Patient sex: M
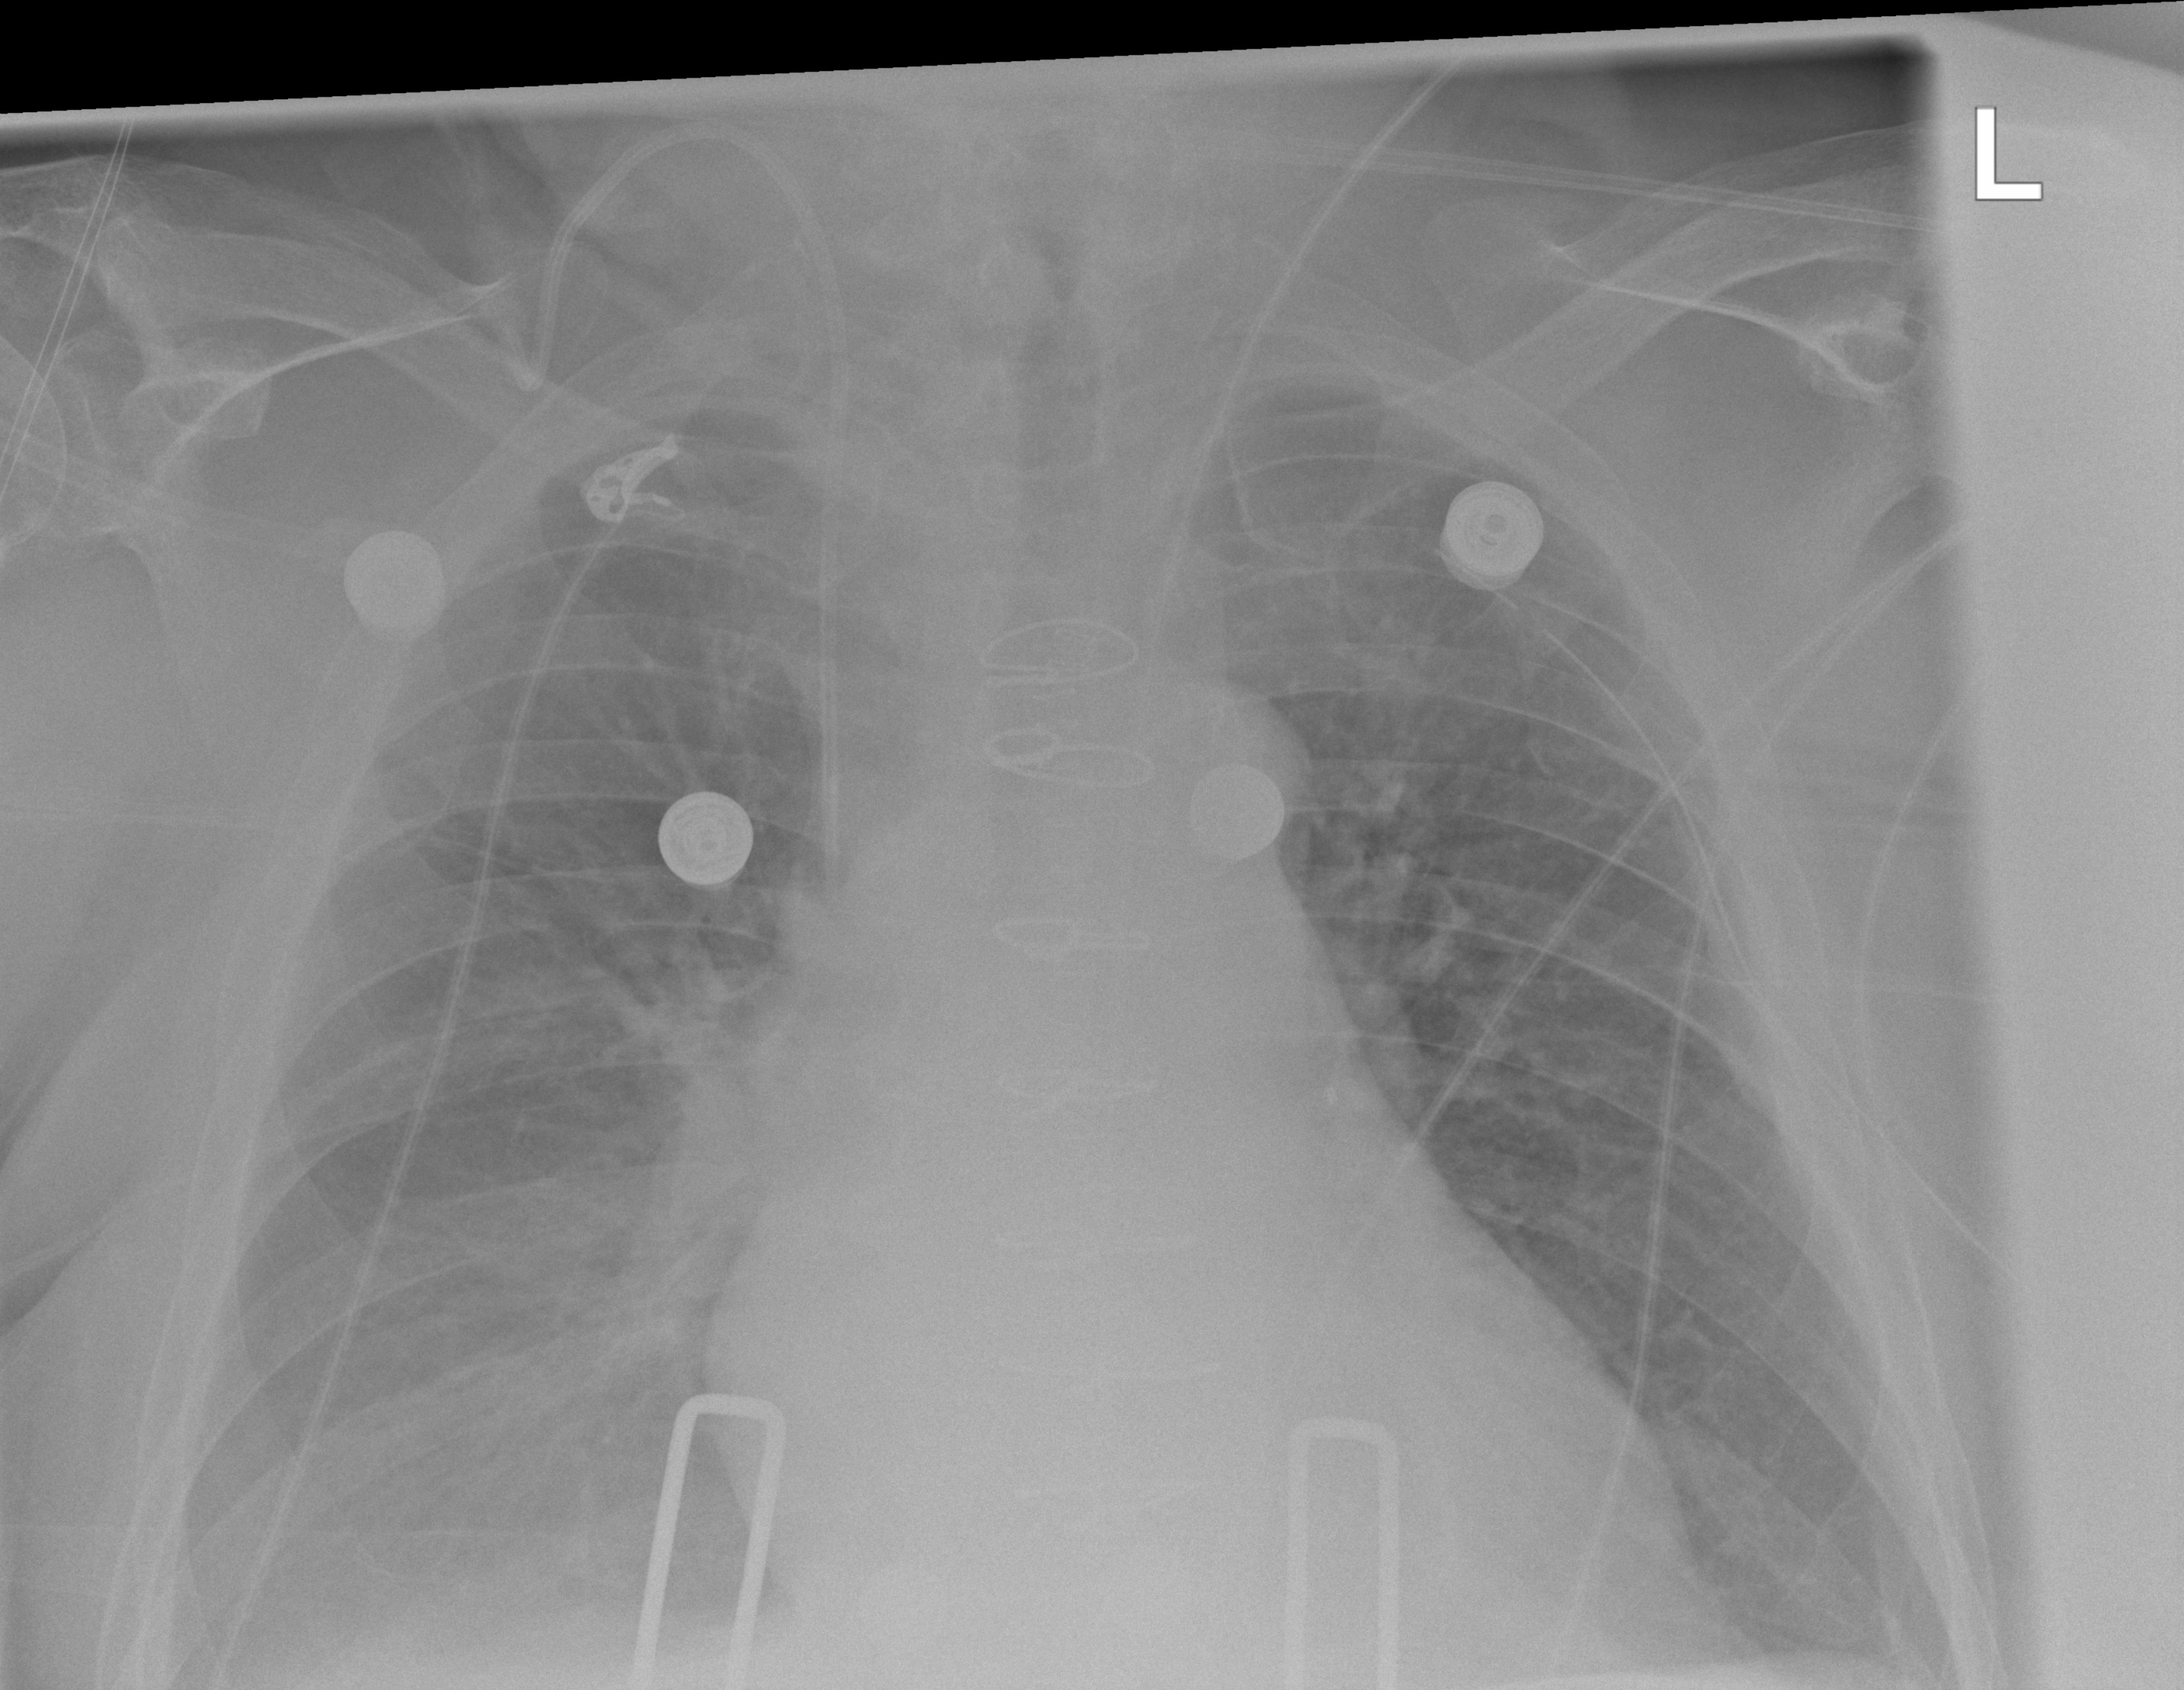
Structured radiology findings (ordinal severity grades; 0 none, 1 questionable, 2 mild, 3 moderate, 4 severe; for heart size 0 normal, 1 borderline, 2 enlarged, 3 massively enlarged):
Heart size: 2
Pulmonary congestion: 2
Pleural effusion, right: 2
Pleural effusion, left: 0
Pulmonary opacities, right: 2
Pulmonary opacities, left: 0
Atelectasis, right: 2
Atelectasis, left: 2